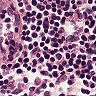
Metastatic tissue present: no